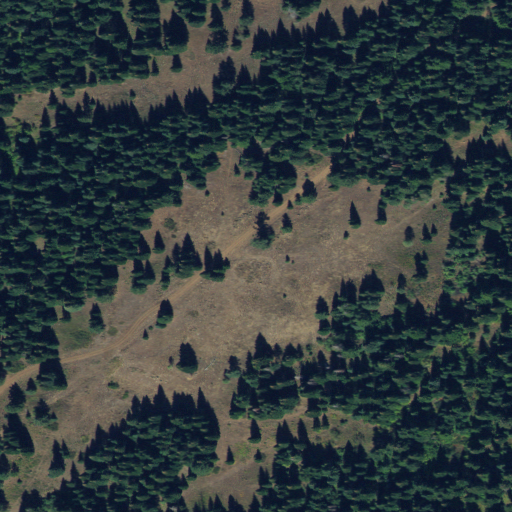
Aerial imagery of plain(s) in Idaho named Mud Flat containing evergreen forest and shrub